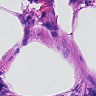
Metastatic tissue present: no